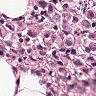
Metastatic tissue present: yes